Interaction volume radius: 5 \u00c5
Interaction volume height: 10 \u00c5
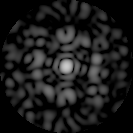
Disorder parameter: 0.8998